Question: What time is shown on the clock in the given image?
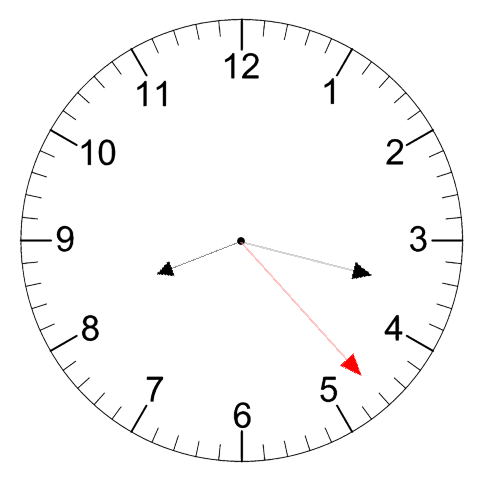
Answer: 08:17:23